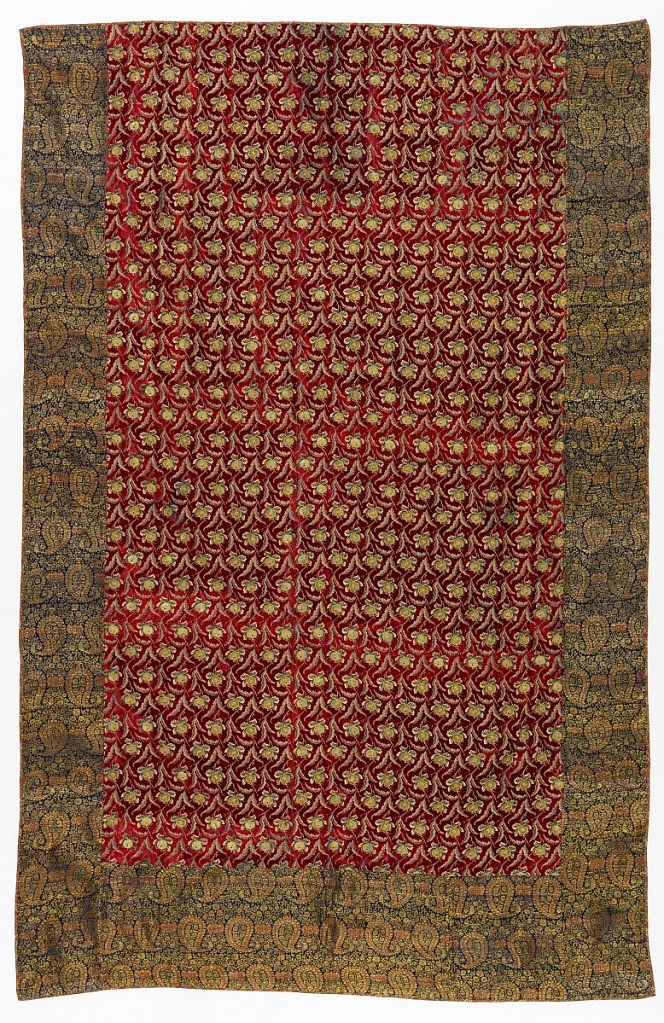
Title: Panel
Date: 19th century
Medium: silk, metallic thread, cotton backing Technique: compound cut voided velvet cloth bordered with silk and metal compound satin and backed with cotton twill
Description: Vertical rectangle. Red velvet background with all-over repeat of single blossom framed by long pointed leaves with serrated edges. Center of blossom border on each side of dark blue satin with cone design in coral silk and gold. Edges piped and faced with printed cotton. Backed with red cotton twill. Velvet portion of panel composed of several pieces carefully sewed together.